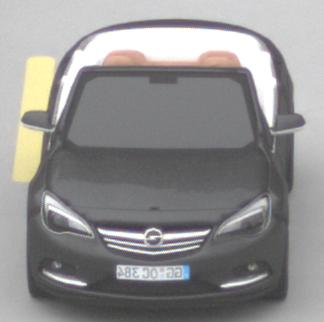
Make: Opel
Model: Cascada 1.4 Turbo
Detailed model: Cascada
Model produced from: 2013/03
Model produced until: 2015/01
Doors: 2
Color: gray
Road condition: dry road
Daytime: midday
Contrast: low contrast